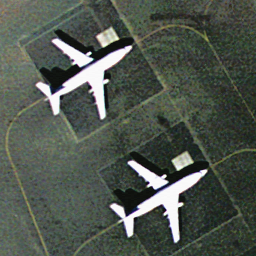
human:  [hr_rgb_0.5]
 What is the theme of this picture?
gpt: airport

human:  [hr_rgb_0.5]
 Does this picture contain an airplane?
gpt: yes

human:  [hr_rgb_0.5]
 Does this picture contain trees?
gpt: no

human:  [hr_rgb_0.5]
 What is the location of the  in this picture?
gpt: upper left and lower right